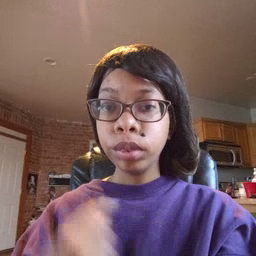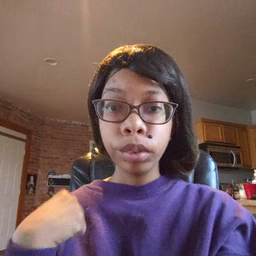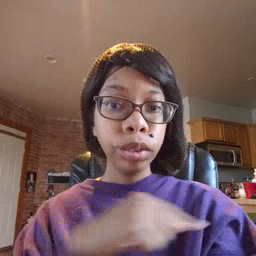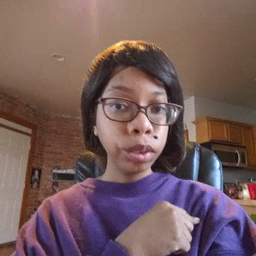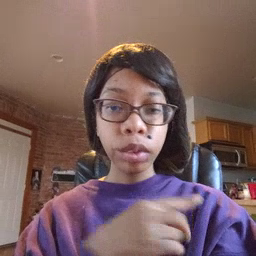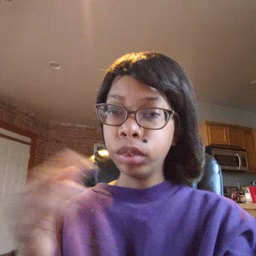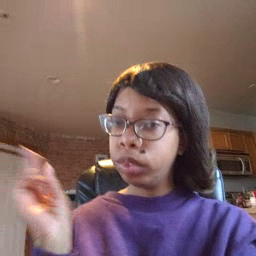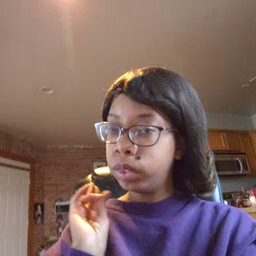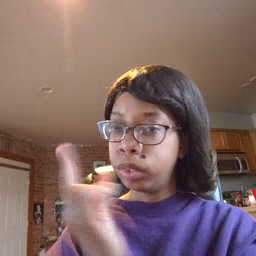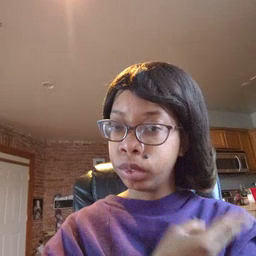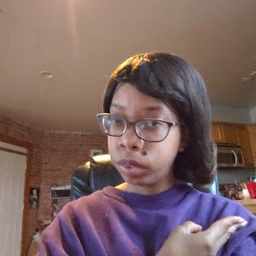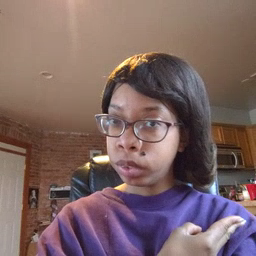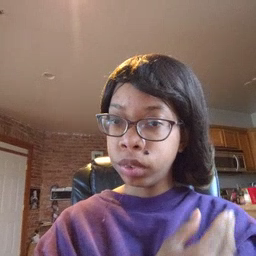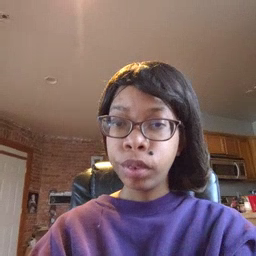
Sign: weus